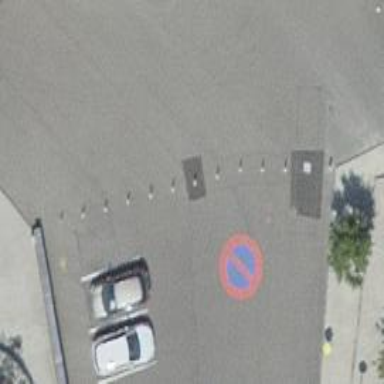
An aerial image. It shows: Bollard barrier.